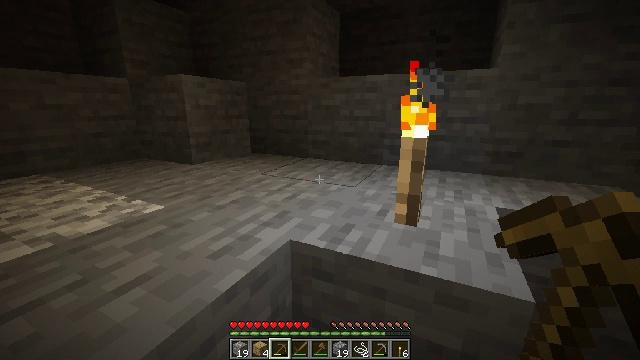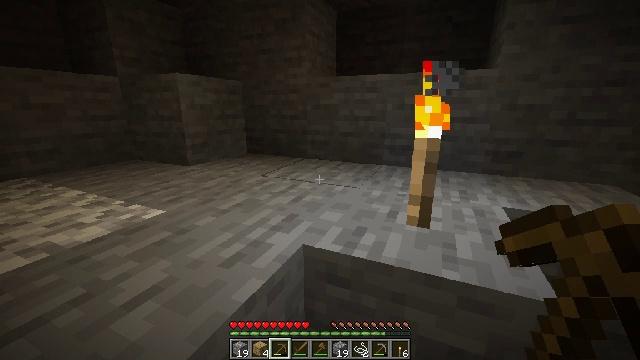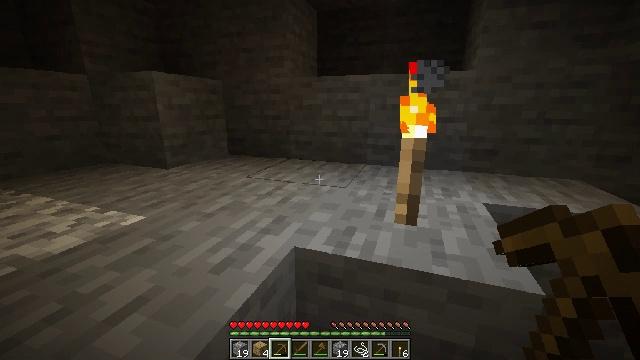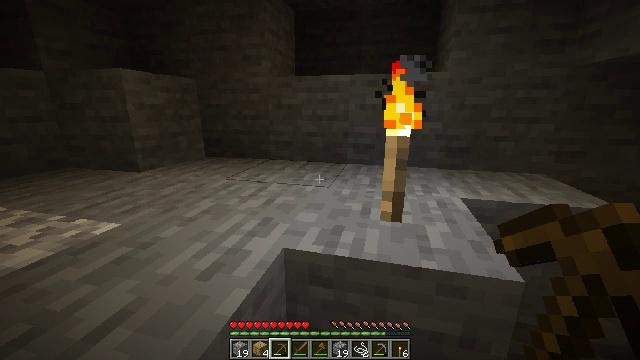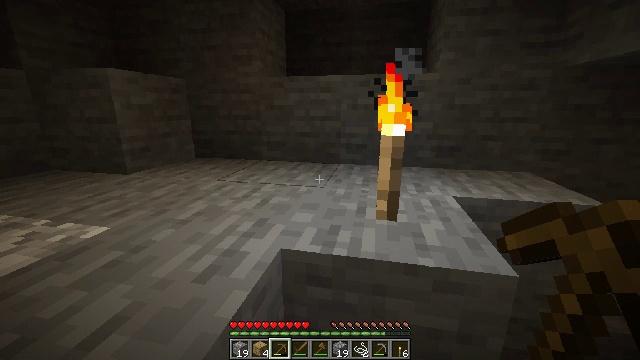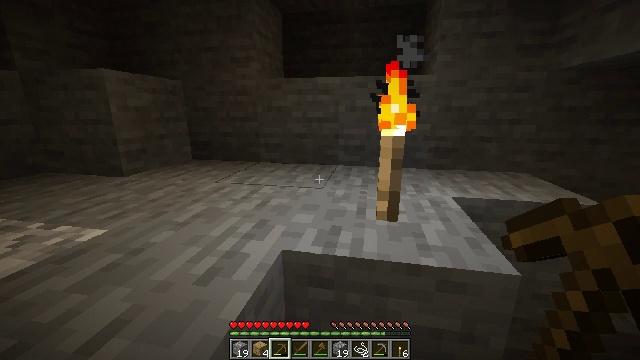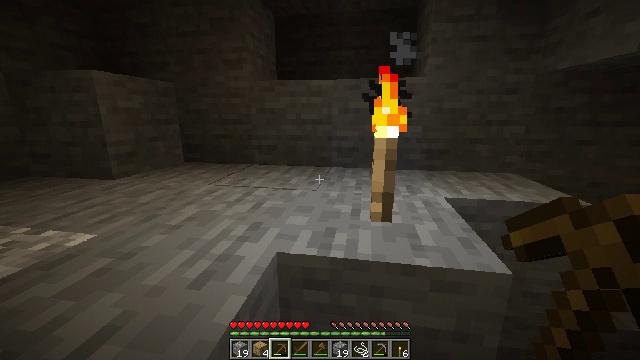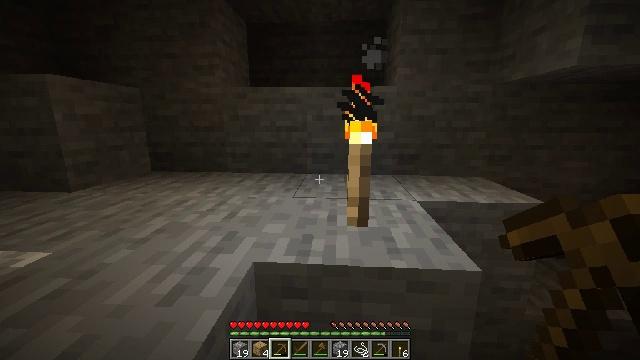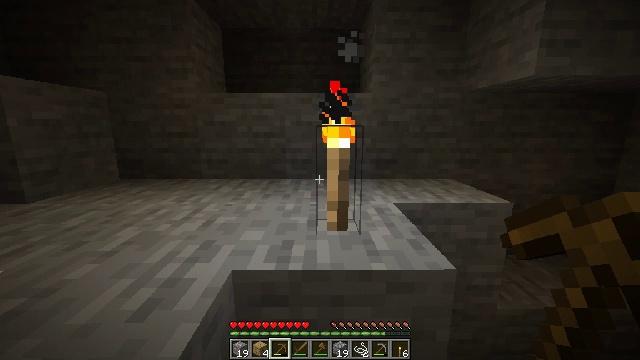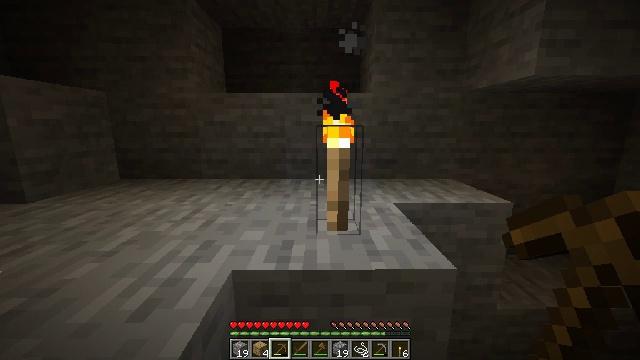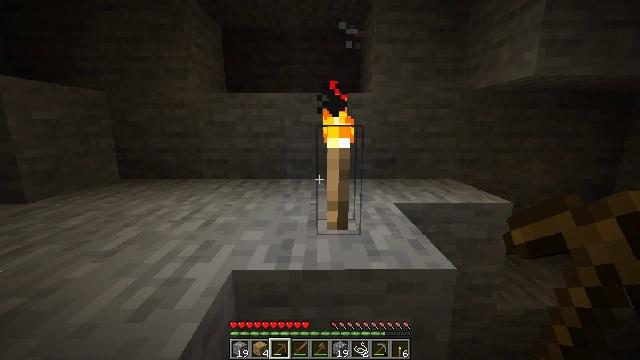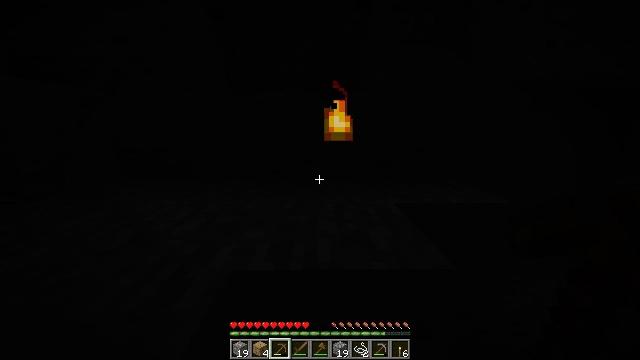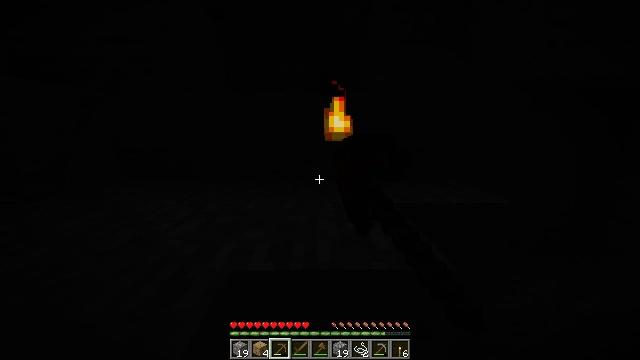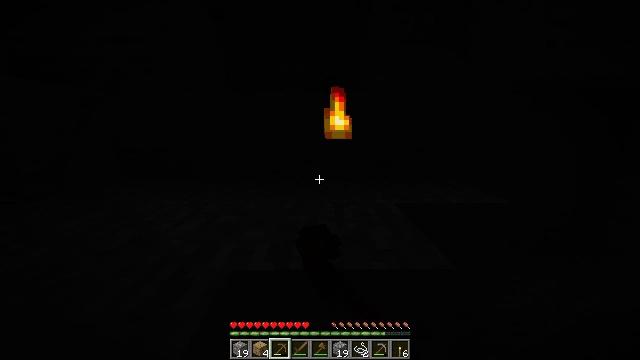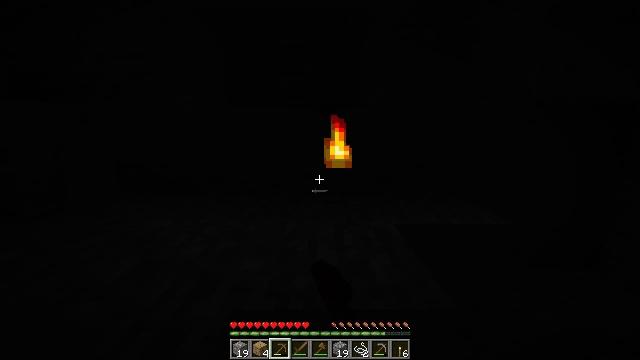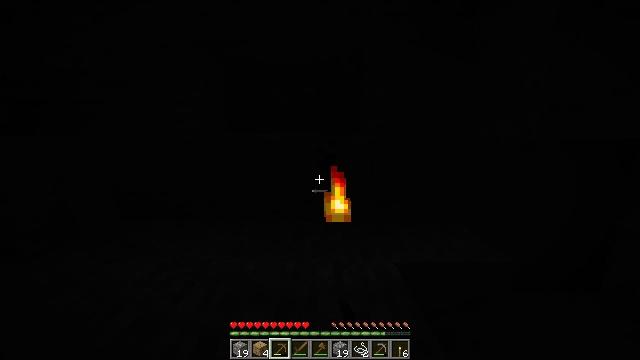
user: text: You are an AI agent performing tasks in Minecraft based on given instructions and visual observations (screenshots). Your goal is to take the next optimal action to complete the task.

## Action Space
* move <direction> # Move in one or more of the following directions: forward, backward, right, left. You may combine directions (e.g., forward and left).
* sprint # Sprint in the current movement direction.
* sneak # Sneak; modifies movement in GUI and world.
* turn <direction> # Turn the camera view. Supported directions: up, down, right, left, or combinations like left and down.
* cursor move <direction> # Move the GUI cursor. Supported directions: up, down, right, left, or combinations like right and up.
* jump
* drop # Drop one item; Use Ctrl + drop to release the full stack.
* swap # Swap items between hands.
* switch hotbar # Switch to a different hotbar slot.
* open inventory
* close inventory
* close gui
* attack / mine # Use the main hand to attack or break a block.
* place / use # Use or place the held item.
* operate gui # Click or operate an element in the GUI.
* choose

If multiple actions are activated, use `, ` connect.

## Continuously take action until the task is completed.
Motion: motion action
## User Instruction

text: Mine the torch on the wall.
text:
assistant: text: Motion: turn right
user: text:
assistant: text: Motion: turn right
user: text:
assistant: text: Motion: turn right
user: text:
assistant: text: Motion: turn right
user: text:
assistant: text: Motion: no_op
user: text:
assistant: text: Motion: turn right
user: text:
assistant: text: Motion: turn right and up
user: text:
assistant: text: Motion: turn right and up
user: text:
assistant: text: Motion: no_op
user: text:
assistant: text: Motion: no_op
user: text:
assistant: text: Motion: attack / mine
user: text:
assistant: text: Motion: attack / mine
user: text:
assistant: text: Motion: attack / mine
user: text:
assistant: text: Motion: move forward, jump
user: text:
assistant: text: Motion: move forward, jump
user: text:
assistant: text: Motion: move forward, jump
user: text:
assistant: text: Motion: jump